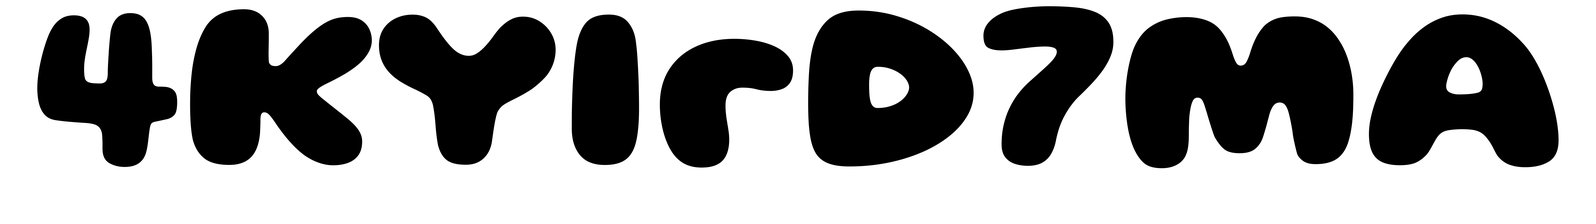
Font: Gluten_ExtraBold